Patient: sex F, age 63
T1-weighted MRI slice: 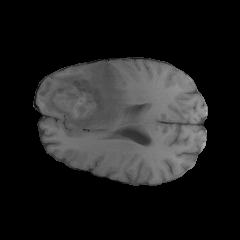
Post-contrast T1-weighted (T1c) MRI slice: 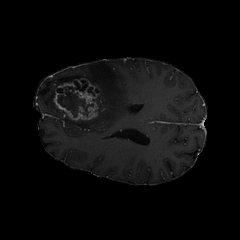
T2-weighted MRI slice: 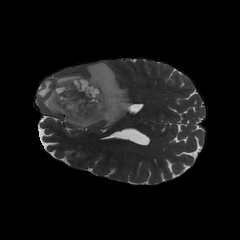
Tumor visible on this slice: yes
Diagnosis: Glioblastoma, IDH-wildtype
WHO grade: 4